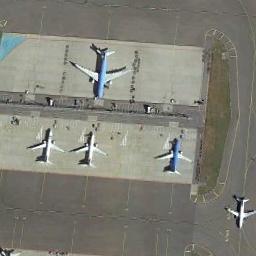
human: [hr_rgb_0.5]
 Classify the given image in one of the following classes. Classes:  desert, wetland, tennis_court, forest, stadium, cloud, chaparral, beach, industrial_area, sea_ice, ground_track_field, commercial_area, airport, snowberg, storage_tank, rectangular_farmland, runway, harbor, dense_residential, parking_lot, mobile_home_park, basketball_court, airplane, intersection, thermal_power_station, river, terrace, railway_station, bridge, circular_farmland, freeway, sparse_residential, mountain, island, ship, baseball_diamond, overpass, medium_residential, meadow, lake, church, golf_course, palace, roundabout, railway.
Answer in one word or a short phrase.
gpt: airplane